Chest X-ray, PA view. Patient: 32 years old, sex F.
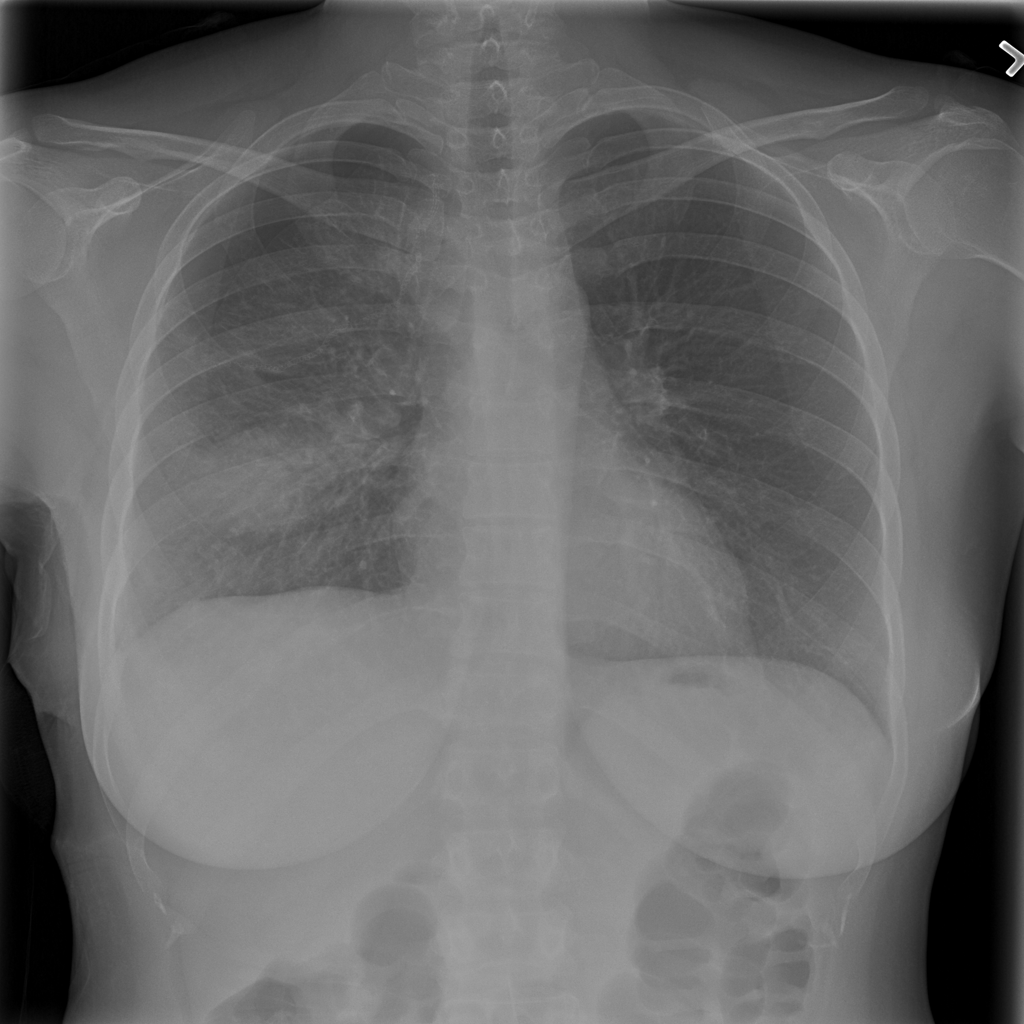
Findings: Mass, Pneumothorax